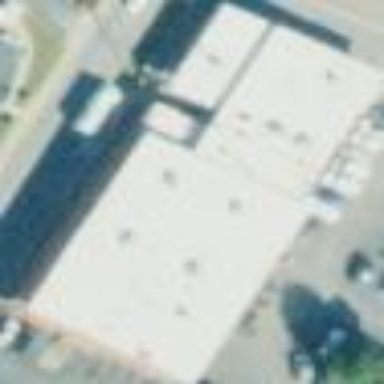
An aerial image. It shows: Retail building.